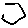
Label: hexagon